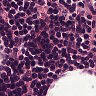
Metastatic tissue present: no